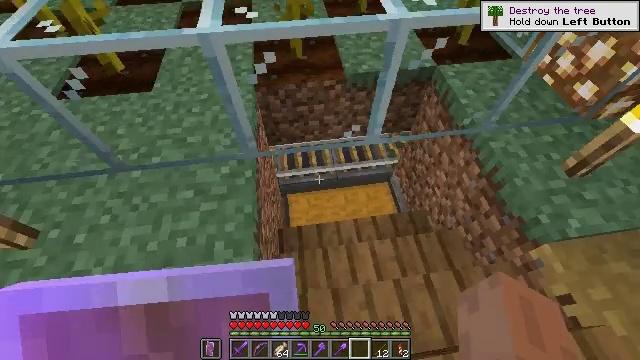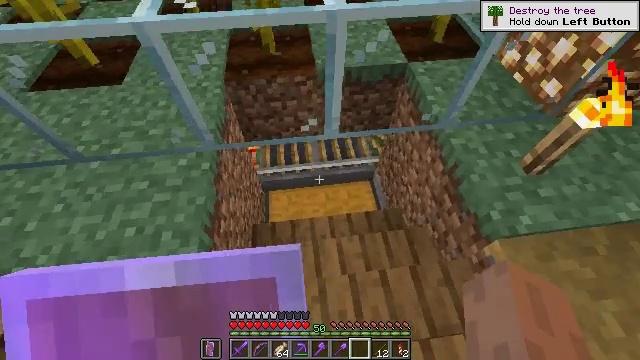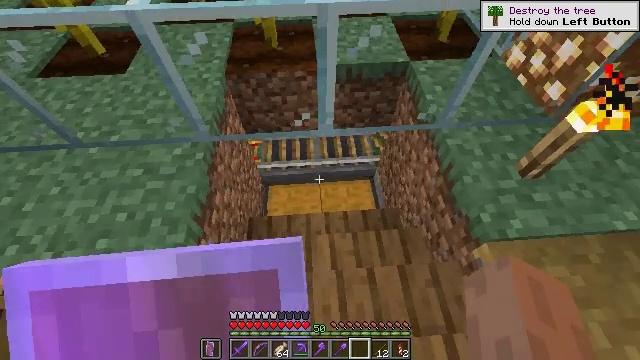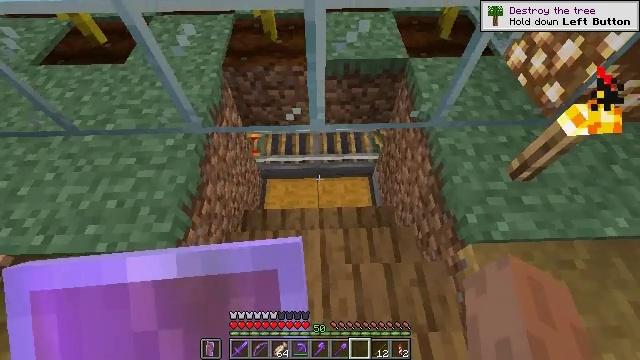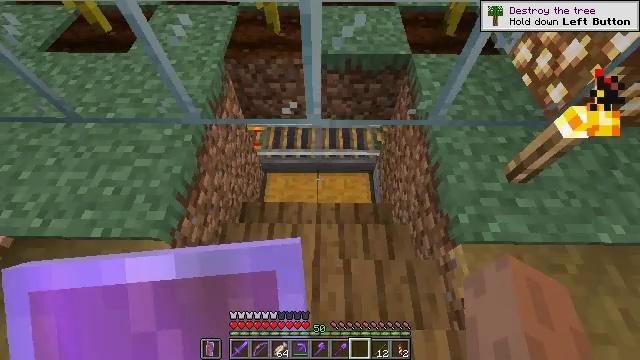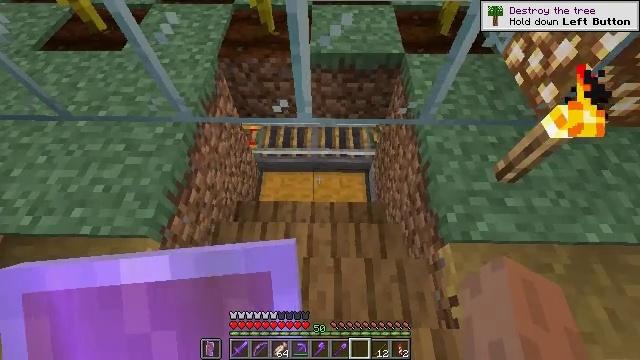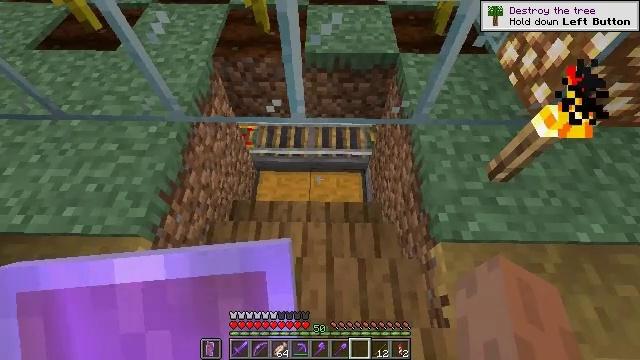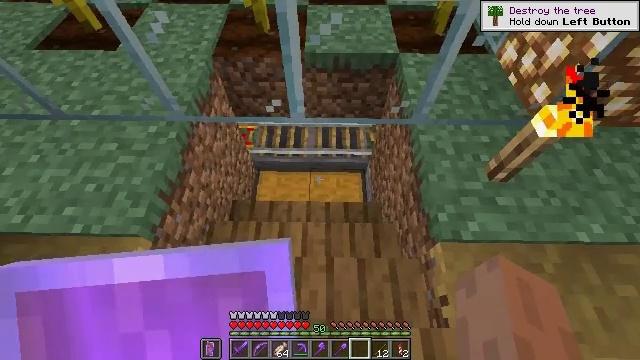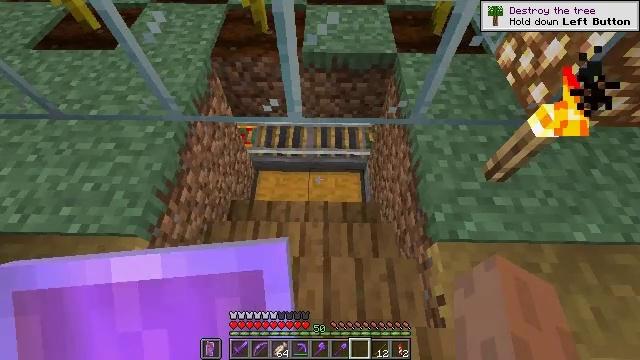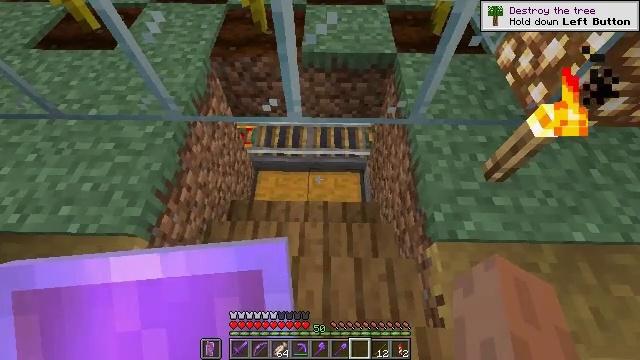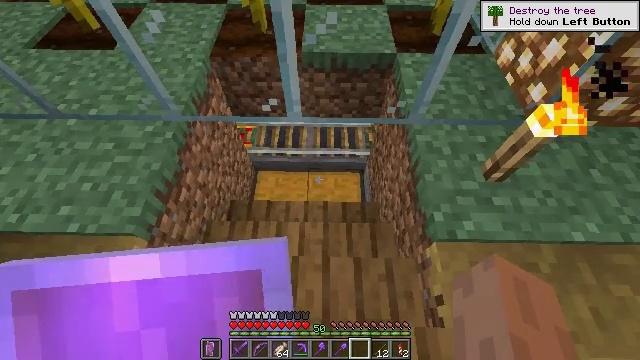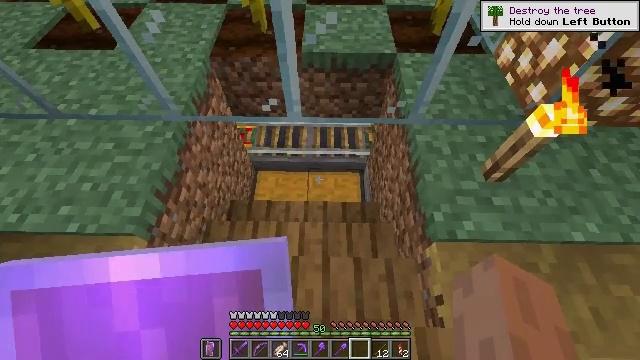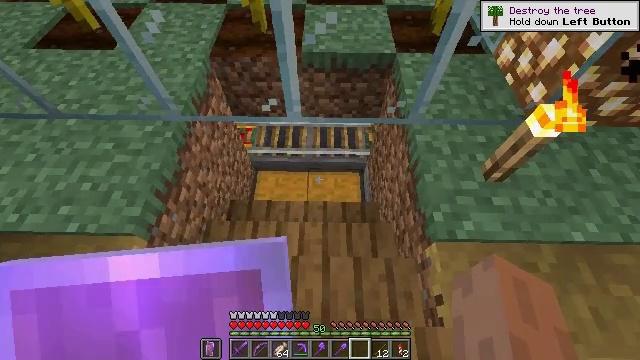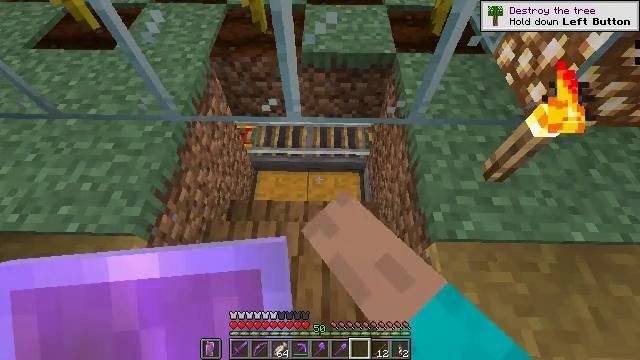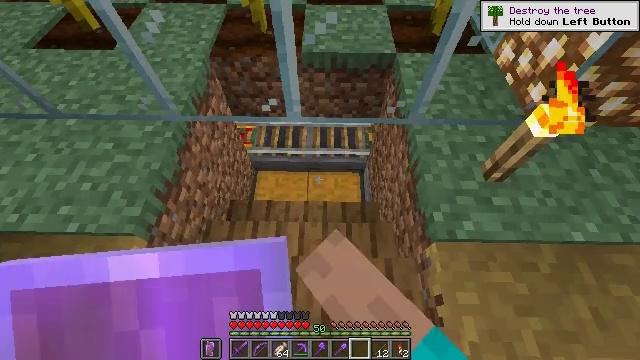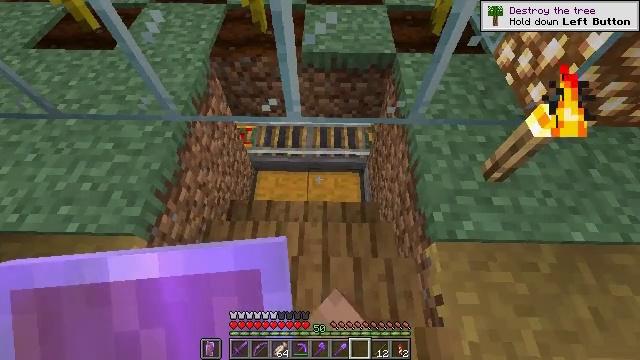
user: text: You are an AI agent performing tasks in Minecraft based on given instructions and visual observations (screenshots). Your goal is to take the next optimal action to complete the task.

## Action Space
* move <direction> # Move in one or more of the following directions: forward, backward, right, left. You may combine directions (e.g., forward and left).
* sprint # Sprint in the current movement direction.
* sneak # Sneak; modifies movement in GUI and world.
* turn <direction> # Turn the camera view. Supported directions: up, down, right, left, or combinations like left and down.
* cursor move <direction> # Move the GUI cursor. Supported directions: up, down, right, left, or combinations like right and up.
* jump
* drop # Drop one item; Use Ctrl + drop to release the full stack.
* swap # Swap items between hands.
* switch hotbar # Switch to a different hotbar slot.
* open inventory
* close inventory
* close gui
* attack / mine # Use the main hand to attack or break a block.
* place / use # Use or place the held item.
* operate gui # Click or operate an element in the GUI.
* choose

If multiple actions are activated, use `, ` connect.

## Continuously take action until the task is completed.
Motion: motion action
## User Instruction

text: Combine a banner with purple dye to make a purple banner.
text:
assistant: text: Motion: move right, turn left
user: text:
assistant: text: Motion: move right, turn left
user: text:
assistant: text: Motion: turn left
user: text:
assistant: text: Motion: turn left and down
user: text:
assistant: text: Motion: no_op
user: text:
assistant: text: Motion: no_op
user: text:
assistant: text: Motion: no_op
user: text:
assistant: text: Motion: no_op
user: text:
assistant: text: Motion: no_op
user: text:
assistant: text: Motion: no_op
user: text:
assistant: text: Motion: no_op
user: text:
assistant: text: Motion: use / place
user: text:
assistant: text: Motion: use / place
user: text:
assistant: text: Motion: use / place
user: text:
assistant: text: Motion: no_op
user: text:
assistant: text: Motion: no_op
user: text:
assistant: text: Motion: no_op
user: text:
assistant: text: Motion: no_op
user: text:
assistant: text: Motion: no_op
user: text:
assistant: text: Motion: no_op
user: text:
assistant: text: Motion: no_op
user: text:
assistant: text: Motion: no_op
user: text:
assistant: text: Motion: no_op
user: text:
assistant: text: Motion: no_op
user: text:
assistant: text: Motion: no_op
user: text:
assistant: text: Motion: no_op
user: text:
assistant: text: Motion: no_op
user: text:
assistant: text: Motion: no_op
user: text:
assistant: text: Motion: no_op
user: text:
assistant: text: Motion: no_op